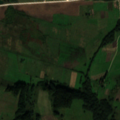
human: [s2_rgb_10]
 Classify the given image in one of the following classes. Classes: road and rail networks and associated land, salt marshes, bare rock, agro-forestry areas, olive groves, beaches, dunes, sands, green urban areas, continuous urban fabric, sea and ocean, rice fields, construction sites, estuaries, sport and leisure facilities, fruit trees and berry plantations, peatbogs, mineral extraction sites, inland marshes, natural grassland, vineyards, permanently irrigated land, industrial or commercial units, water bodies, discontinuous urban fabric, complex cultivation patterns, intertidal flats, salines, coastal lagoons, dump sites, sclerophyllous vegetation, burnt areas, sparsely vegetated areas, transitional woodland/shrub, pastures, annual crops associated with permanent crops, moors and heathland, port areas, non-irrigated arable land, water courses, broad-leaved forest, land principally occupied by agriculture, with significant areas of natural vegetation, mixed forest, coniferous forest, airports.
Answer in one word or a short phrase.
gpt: discontinuous urban fabric, mineral extraction sites, non-irrigated arable land, pastures, complex cultivation patterns, land principally occupied by agriculture, with significant areas of natural vegetation